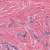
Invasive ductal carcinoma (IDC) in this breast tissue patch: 1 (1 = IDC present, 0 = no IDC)